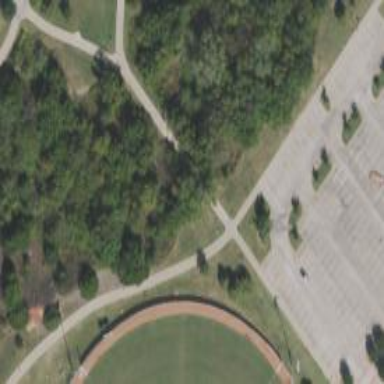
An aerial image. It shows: Path leading to bridge.